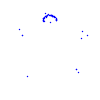
Particle: pion